Interaction volume radius: 10 \u00c5
Interaction volume height: 30 \u00c5
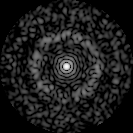
Disorder parameter: 0.8377